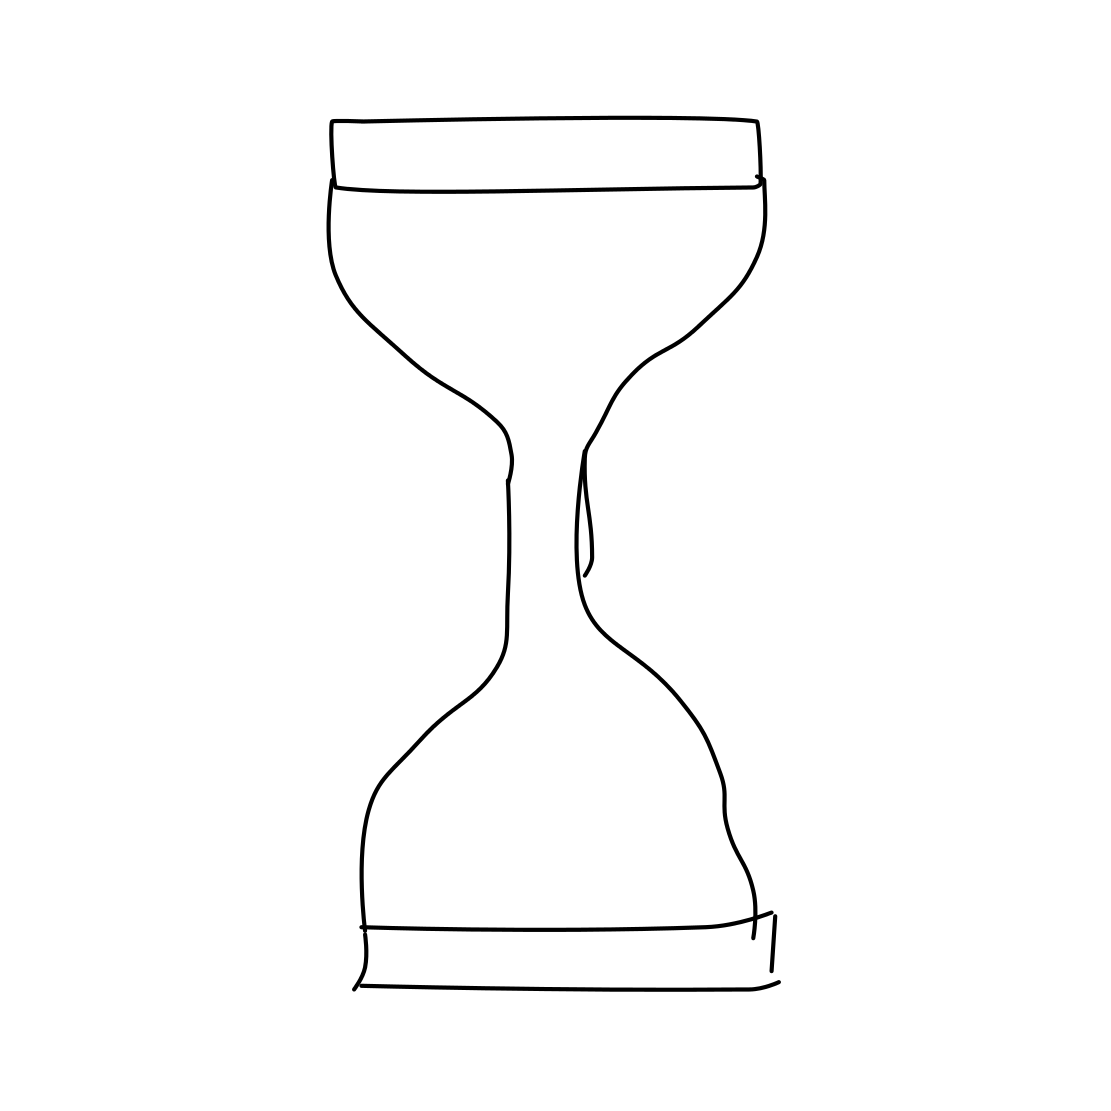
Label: hourglass